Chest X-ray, AP view. Patient: 54 years old, sex M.
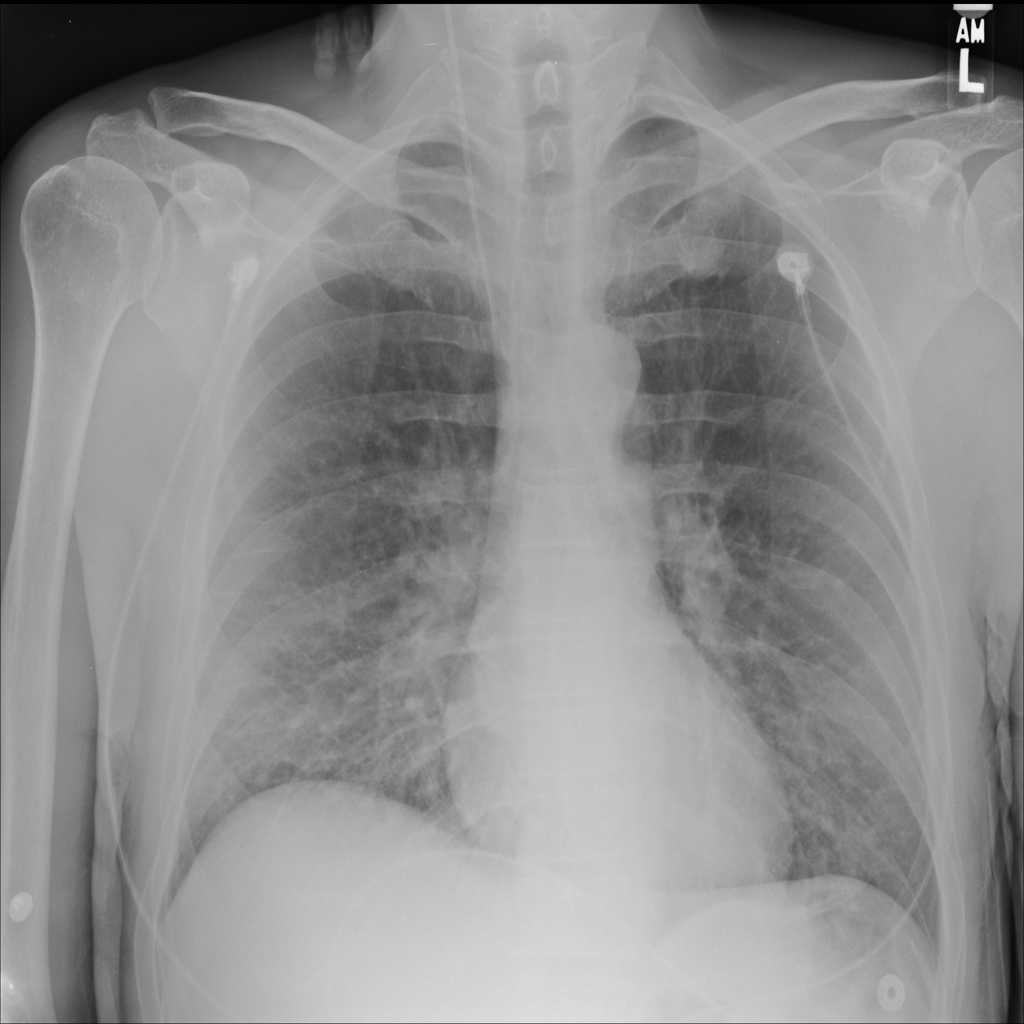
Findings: No Finding